Aerial crown-view tile of a tropical tree (Barro Colorado Island, Panama), acquired 20240813:
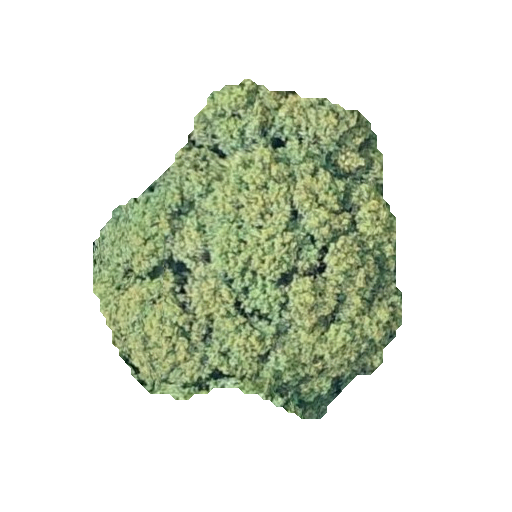
Species: Trichilia tuberculata
GBIF accepted scientific name: Trichilia tuberculata
Crown area: 113.592 m²